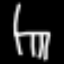
Label: chair